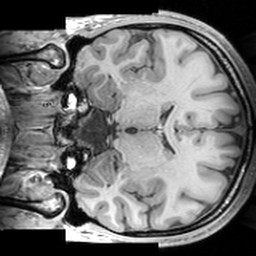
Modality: T1w
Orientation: coronal
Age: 23
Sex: male
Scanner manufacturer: siemens
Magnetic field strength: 3 T
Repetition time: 1.63 s
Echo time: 0.00311 s